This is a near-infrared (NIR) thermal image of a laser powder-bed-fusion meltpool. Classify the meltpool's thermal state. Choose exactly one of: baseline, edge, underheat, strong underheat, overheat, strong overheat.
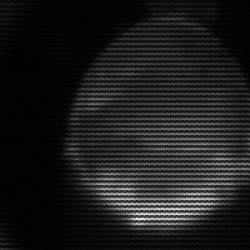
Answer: edge